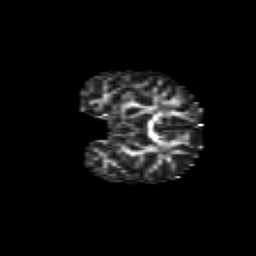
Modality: FA
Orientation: coronal
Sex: male
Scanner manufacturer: siemens
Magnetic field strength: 3 T
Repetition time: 5 s
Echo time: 0.071 s